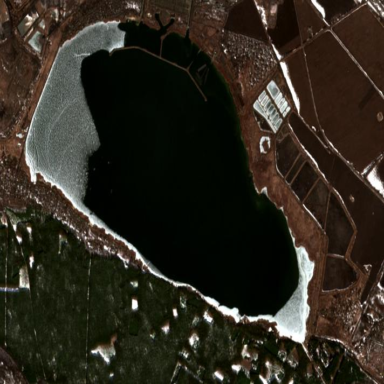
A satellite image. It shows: Cooling basin with lake surrounded by water.